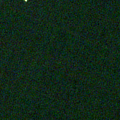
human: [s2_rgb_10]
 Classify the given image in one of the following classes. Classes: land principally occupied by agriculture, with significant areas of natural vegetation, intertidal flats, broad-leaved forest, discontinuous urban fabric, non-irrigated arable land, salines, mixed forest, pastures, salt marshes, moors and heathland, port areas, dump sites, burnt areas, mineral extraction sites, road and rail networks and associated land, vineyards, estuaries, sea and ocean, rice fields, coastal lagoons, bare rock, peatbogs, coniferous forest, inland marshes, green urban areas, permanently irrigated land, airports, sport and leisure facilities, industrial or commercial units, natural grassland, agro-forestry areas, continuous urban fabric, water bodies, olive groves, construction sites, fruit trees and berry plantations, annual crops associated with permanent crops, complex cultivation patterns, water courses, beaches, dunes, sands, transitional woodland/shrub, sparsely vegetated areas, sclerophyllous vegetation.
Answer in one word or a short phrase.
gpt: sea and ocean